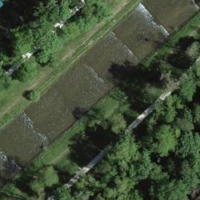
EUNIS habitat code: 41
Species observed at this site:
Symphoricarpos albus
Macrosaccus robiniella
Calopteryx splendens
Anas platyrhynchos
Symphyotrichum lanceolatum